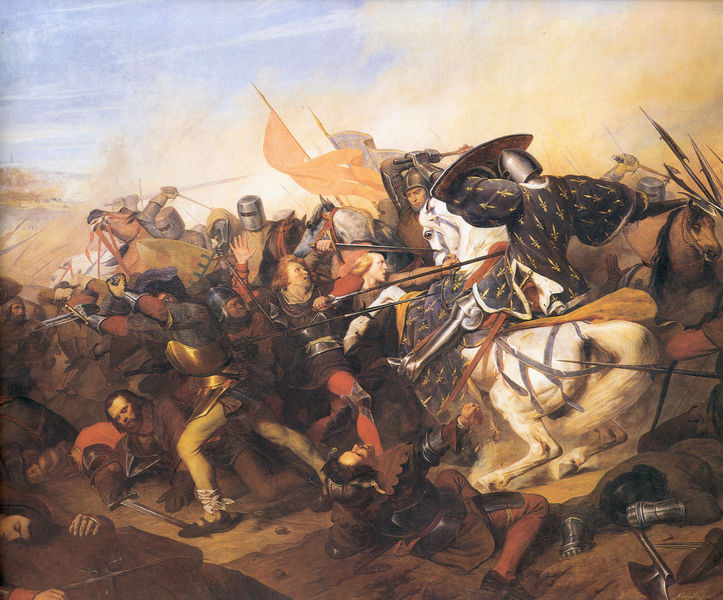
Titel: La bataille de Cassel, livrée par Philippe VI de Valois sur l'armée flamande (1328), Die Schlacht von Cassel
Künstler: Henry Scheffer
Standort: Versailles
Institution: Galerie des Batailles
Schlagwörter: angriff, blau, gemälde, himmel, kampf, kämpfer, mann, schatten, weiß, wolken, gelb, menschen, ocker, sand, bewegung, braun, frankreich, handschuh, licht, männer, orange, schwarz, szene, rot, beige, malerei, menge, bart, gedränge, historie, leiche, tod, tot, feld, horizont, rauch, sonne, boden, front, pferd, pferde, reiter, sattel, zaumzeug, fahnen, fahne, schwer, nebel, französisch, krieg, schlacht, historienbild, könig, lanze, soldaten, flucht, eisen, schild, panzer, geschrei, militär, schwert, schwerter, uniform, waffen, gemetzel, leichen, tote, verletzte, getümmel, staub, helm, lilie, ritter, kämpfen, rüstung, schimmel, himme, helme, silbern, sterben, axt, kavallerie, ross, niederlage, mittelalter, krieger, sturz, getötet, hellebarde, lanzen, speer, speere, flaggen, karl, beil, gefallene, verwundete, gefallen, ucello, gerangel, schlachtfeld, standarte, gefecht, satteldecke, versailles, delacroix, spieß, morgenstern, schlachtenbild, schimmeö, paolo, spiese, mämmer, heraldische lilie, karpetinger, totschlagen, fussvolk, töre, topfhelm, warmes kolorit